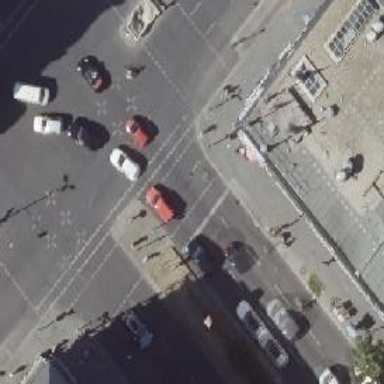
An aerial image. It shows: Footway that serves as traffic island.